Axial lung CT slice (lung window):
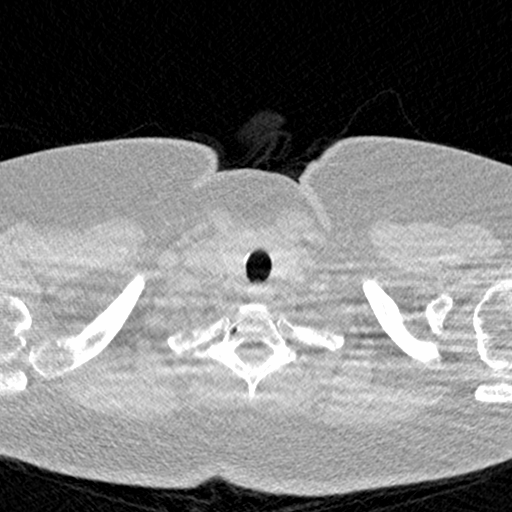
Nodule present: no